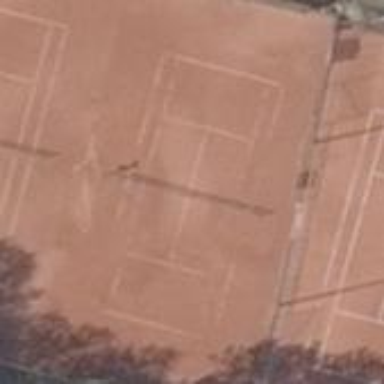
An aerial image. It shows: Tennis court on the leisure land pitch.